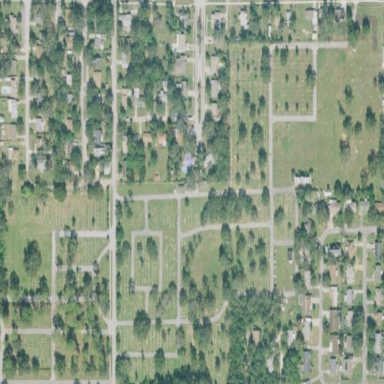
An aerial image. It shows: Cemetery.